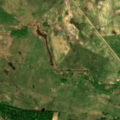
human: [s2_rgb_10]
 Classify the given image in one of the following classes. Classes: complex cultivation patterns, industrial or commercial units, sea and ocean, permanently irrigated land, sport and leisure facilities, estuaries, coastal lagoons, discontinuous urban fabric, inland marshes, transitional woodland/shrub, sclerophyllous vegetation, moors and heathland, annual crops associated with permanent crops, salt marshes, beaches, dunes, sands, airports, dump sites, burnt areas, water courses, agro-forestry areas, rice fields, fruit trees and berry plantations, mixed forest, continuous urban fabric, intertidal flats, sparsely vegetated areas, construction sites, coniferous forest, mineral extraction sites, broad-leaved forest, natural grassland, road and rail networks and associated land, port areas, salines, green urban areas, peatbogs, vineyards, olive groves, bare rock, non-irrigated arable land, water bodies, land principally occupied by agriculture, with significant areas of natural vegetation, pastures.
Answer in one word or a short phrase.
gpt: pastures, complex cultivation patterns